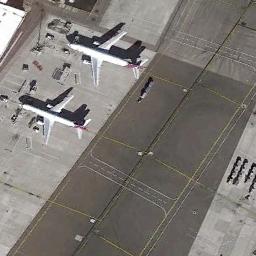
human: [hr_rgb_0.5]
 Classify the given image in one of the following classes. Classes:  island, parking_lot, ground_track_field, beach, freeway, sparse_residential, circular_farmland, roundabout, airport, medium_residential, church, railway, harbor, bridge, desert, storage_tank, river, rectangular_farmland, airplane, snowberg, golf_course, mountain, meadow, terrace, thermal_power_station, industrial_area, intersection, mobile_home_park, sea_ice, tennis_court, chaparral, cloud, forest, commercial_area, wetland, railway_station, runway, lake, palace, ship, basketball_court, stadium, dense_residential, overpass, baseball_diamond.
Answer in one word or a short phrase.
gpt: airplane